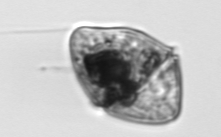
Label: Gyrodinium